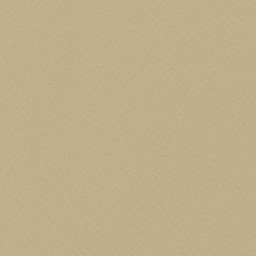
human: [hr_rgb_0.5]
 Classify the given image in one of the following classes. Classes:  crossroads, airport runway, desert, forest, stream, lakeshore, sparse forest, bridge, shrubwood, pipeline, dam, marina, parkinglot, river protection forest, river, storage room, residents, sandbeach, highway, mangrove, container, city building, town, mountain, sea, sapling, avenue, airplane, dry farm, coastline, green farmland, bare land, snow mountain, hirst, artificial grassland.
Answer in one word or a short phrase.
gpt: desert